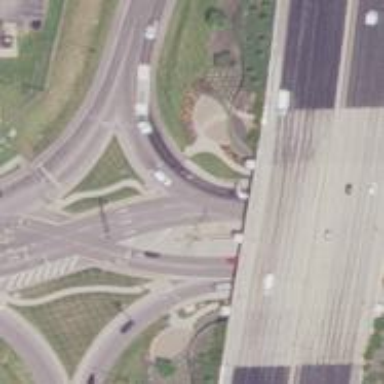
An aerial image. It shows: Motorway link at diverging diamond interchange (DDI) junction.